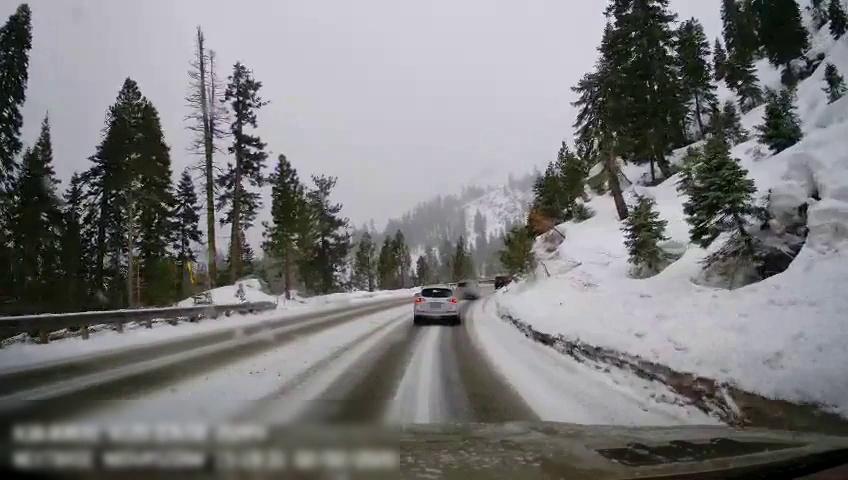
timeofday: Day
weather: Snowy
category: Drivable Space
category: Vehicles | Car
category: Vehicles | Car
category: Vehicles | Car